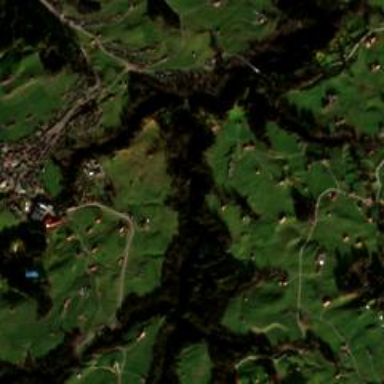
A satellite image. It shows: Small hamlet.